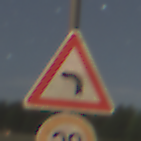
Verkehrszeichen: KurveLinks
Zusatzzeichen unten: Geschwindigkeit20
Umgebung: Outdoor, Nature
Tageszeit: Night
Wetter: Clear
Licht: Natural
Jahreszeit: NotSpecified
Kontrast: HighContrast